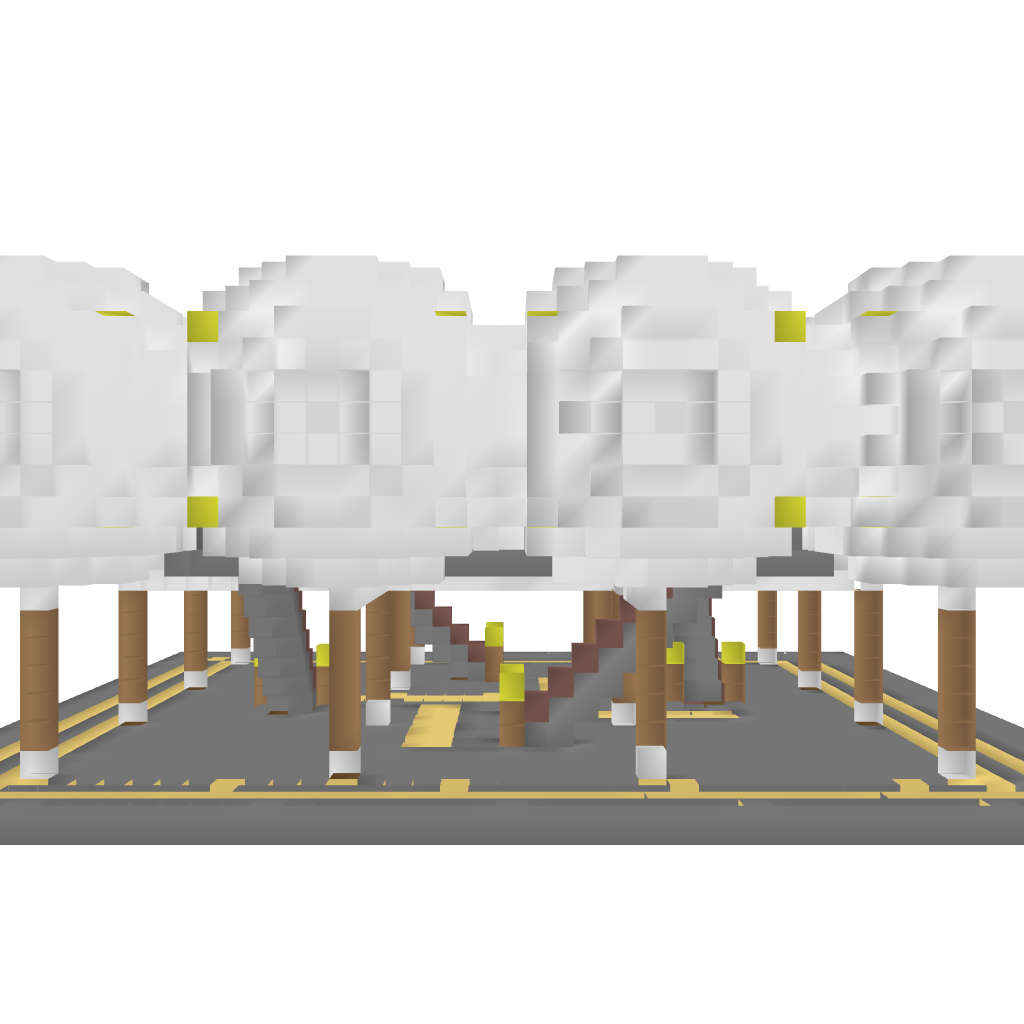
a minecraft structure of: Golf Ball House good quality